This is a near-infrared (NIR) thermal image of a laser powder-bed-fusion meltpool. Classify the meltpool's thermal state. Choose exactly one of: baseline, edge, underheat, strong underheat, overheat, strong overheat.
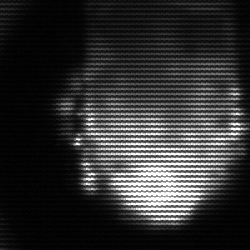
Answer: edge